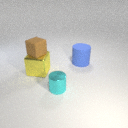
large yellow metal cube to the left of small cyan metal cylinder